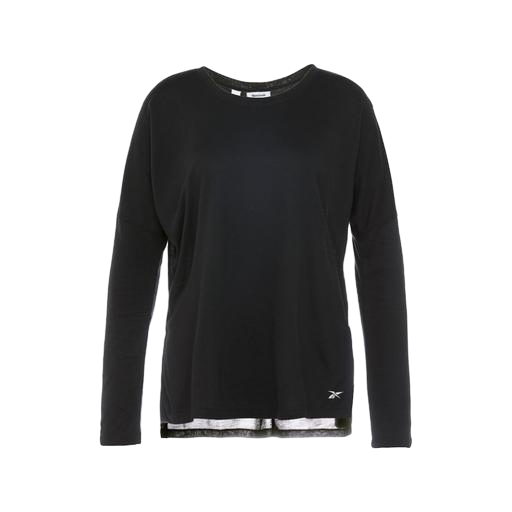
active long-sleeve tee, long-sleeve top, long-sleeve tee, white background